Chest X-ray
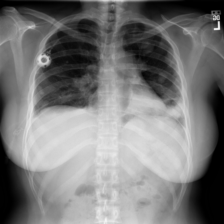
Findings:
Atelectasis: negative
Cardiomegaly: negative
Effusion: positive
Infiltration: positive
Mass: negative
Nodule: negative
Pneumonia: negative
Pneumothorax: negative
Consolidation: negative
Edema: negative
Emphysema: negative
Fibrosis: negative
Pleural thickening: negative
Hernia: negative